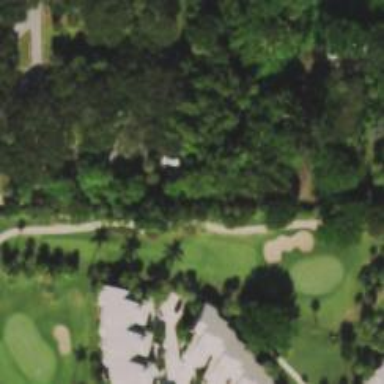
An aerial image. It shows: Footway along golf cart path.